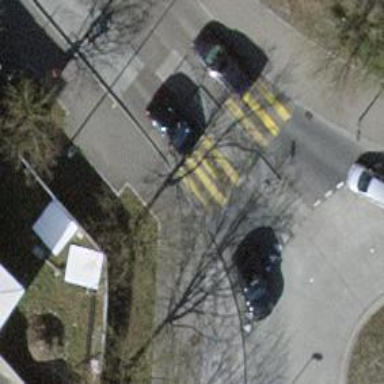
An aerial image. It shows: Uncontrolled crossing with central island on the road.